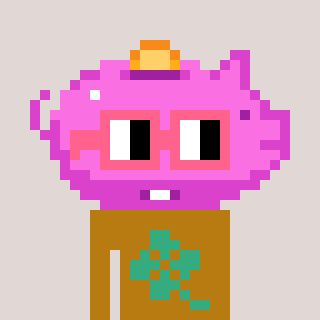
a pixel art character with square pink glasses, a piggybank-shaped head and a gold-colored body on a warm background